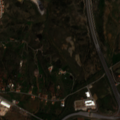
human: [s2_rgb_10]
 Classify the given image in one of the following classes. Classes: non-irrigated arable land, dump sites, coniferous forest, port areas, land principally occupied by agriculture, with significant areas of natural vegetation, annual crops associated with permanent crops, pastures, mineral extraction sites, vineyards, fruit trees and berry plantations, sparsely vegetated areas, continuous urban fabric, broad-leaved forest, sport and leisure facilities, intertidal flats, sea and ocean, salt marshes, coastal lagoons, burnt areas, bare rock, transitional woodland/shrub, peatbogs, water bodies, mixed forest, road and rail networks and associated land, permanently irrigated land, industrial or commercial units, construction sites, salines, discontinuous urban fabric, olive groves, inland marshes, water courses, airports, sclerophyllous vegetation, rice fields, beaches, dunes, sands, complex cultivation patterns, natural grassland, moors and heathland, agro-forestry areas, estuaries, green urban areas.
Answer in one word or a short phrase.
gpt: discontinuous urban fabric, pastures, annual crops associated with permanent crops, complex cultivation patterns, land principally occupied by agriculture, with significant areas of natural vegetation